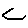
Label: hexagon